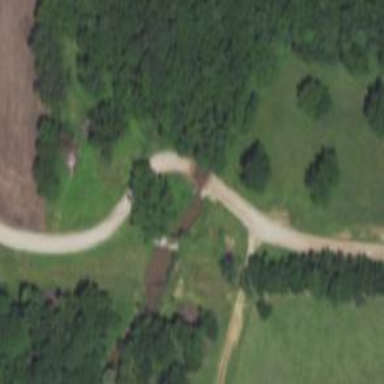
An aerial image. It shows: Unclassified road on bridge.